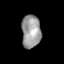
Tissue: skin
Cell type: Epithelial cells
Senescence score: 0.25
Nuclear area (px): 617
Mean DAPI intensity: 155.049